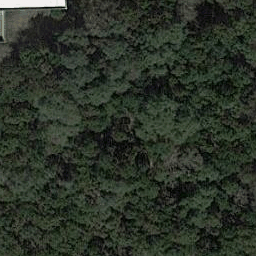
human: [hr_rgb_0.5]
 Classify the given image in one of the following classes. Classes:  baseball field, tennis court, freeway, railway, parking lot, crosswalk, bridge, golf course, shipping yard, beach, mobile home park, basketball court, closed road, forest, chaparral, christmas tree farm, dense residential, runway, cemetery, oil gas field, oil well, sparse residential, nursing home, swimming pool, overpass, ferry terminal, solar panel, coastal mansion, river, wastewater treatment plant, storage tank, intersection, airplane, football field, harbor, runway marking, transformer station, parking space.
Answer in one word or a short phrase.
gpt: forest